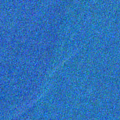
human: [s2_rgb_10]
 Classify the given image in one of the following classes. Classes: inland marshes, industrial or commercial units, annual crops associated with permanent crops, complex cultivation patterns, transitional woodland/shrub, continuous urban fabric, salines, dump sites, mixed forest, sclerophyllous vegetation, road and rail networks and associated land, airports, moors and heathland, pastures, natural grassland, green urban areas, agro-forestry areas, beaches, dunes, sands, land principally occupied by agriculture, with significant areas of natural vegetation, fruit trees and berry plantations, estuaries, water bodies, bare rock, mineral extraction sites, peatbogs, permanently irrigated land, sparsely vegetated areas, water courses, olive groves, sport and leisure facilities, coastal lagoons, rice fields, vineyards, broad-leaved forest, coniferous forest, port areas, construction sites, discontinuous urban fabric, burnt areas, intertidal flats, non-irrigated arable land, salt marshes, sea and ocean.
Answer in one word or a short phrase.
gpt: sea and ocean